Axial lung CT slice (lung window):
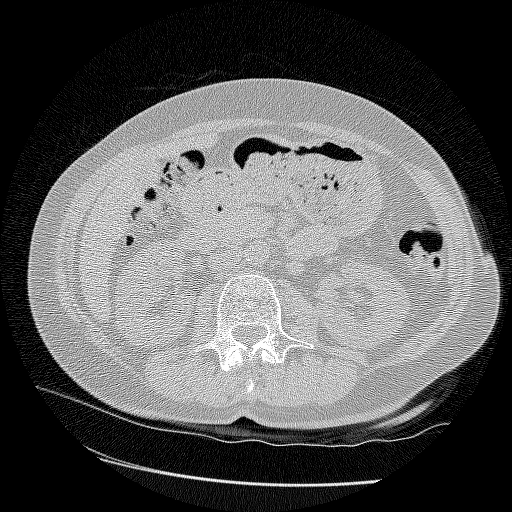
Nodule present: no